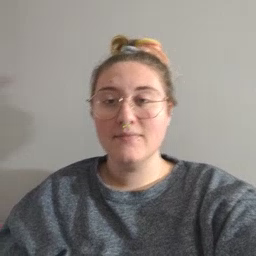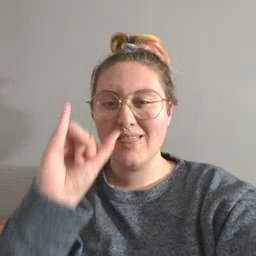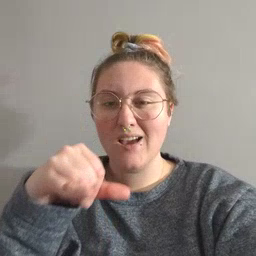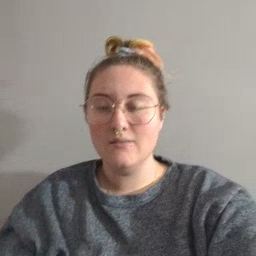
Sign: that